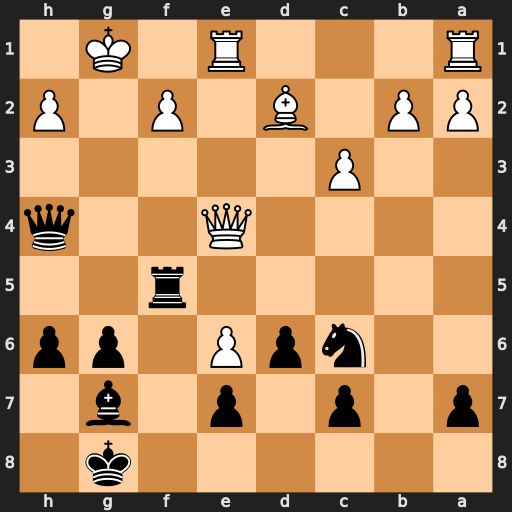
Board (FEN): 6k1/p1p1p1b1/2npP1pp/5r2/4Q2q/2P5/PP1B1P1P/R3R1K1
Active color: b
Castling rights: -
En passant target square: -
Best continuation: Qxf2+ Kh1 Qxd2